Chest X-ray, PA view. Patient: 59 years old, sex F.
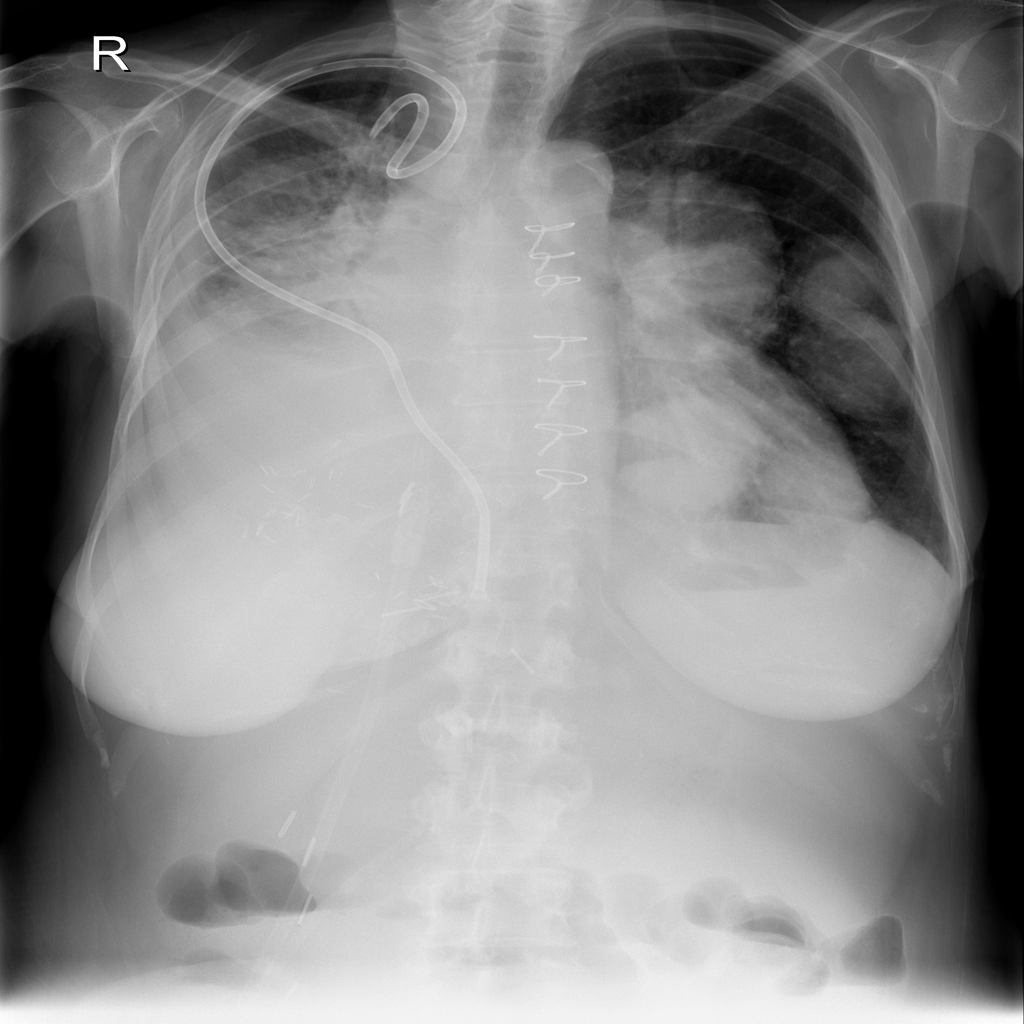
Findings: Mass